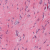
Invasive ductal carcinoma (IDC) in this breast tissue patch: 0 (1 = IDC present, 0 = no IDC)